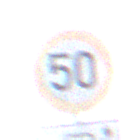
Verkehrszeichen: Geschwindigkeit50
Zusatzzeichen unten: HinweisDurchSinnbild22
Umgebung: Outdoor, Nature
Tageszeit: Midday
Wetter: PartlyCloudy
Licht: Natural
Jahreszeit: NotSpecified
Kontrast: HighContrast